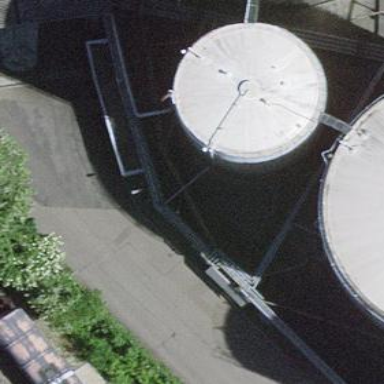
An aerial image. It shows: Building with storage tank.